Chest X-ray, AP view. Patient: 56 years old, sex F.
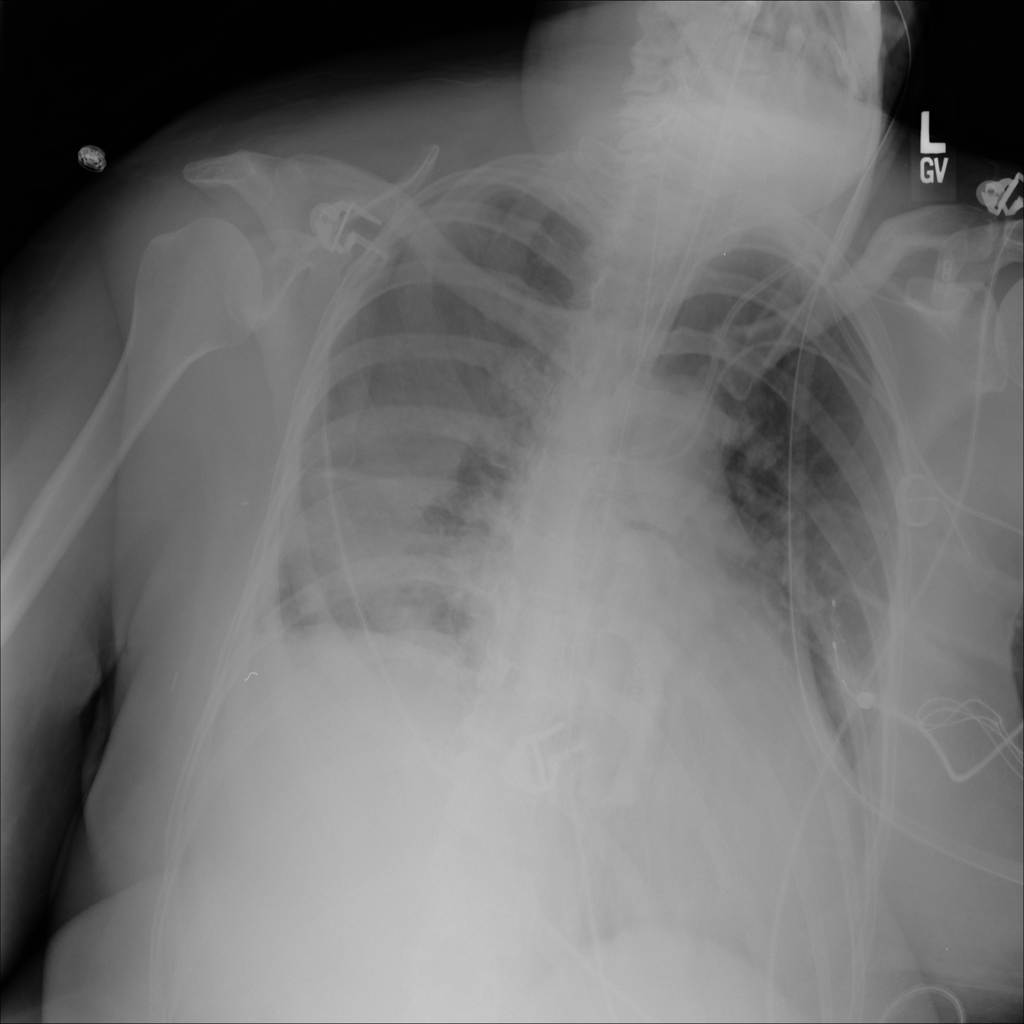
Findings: Consolidation